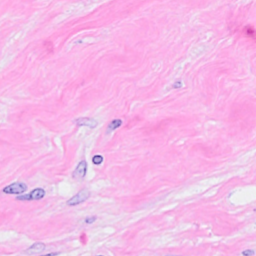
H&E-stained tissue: Breast